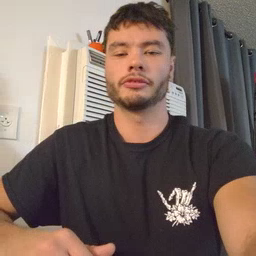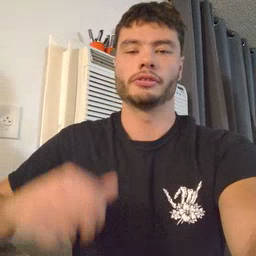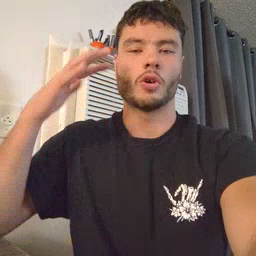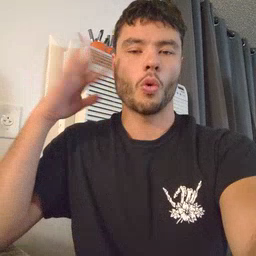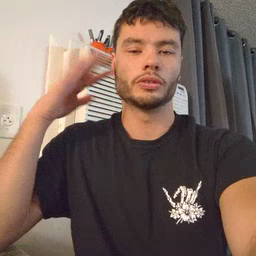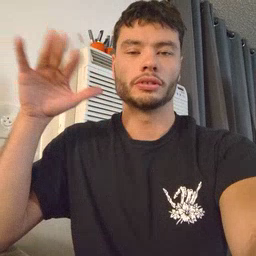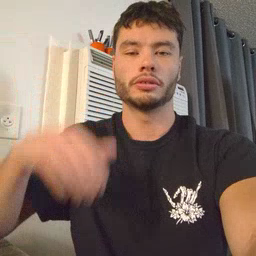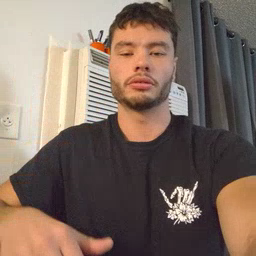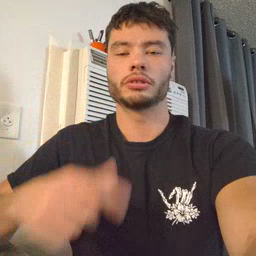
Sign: noisy